Field crop: maize
Growth stage: 2
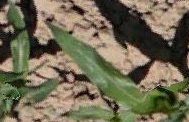
Species: maize